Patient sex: M
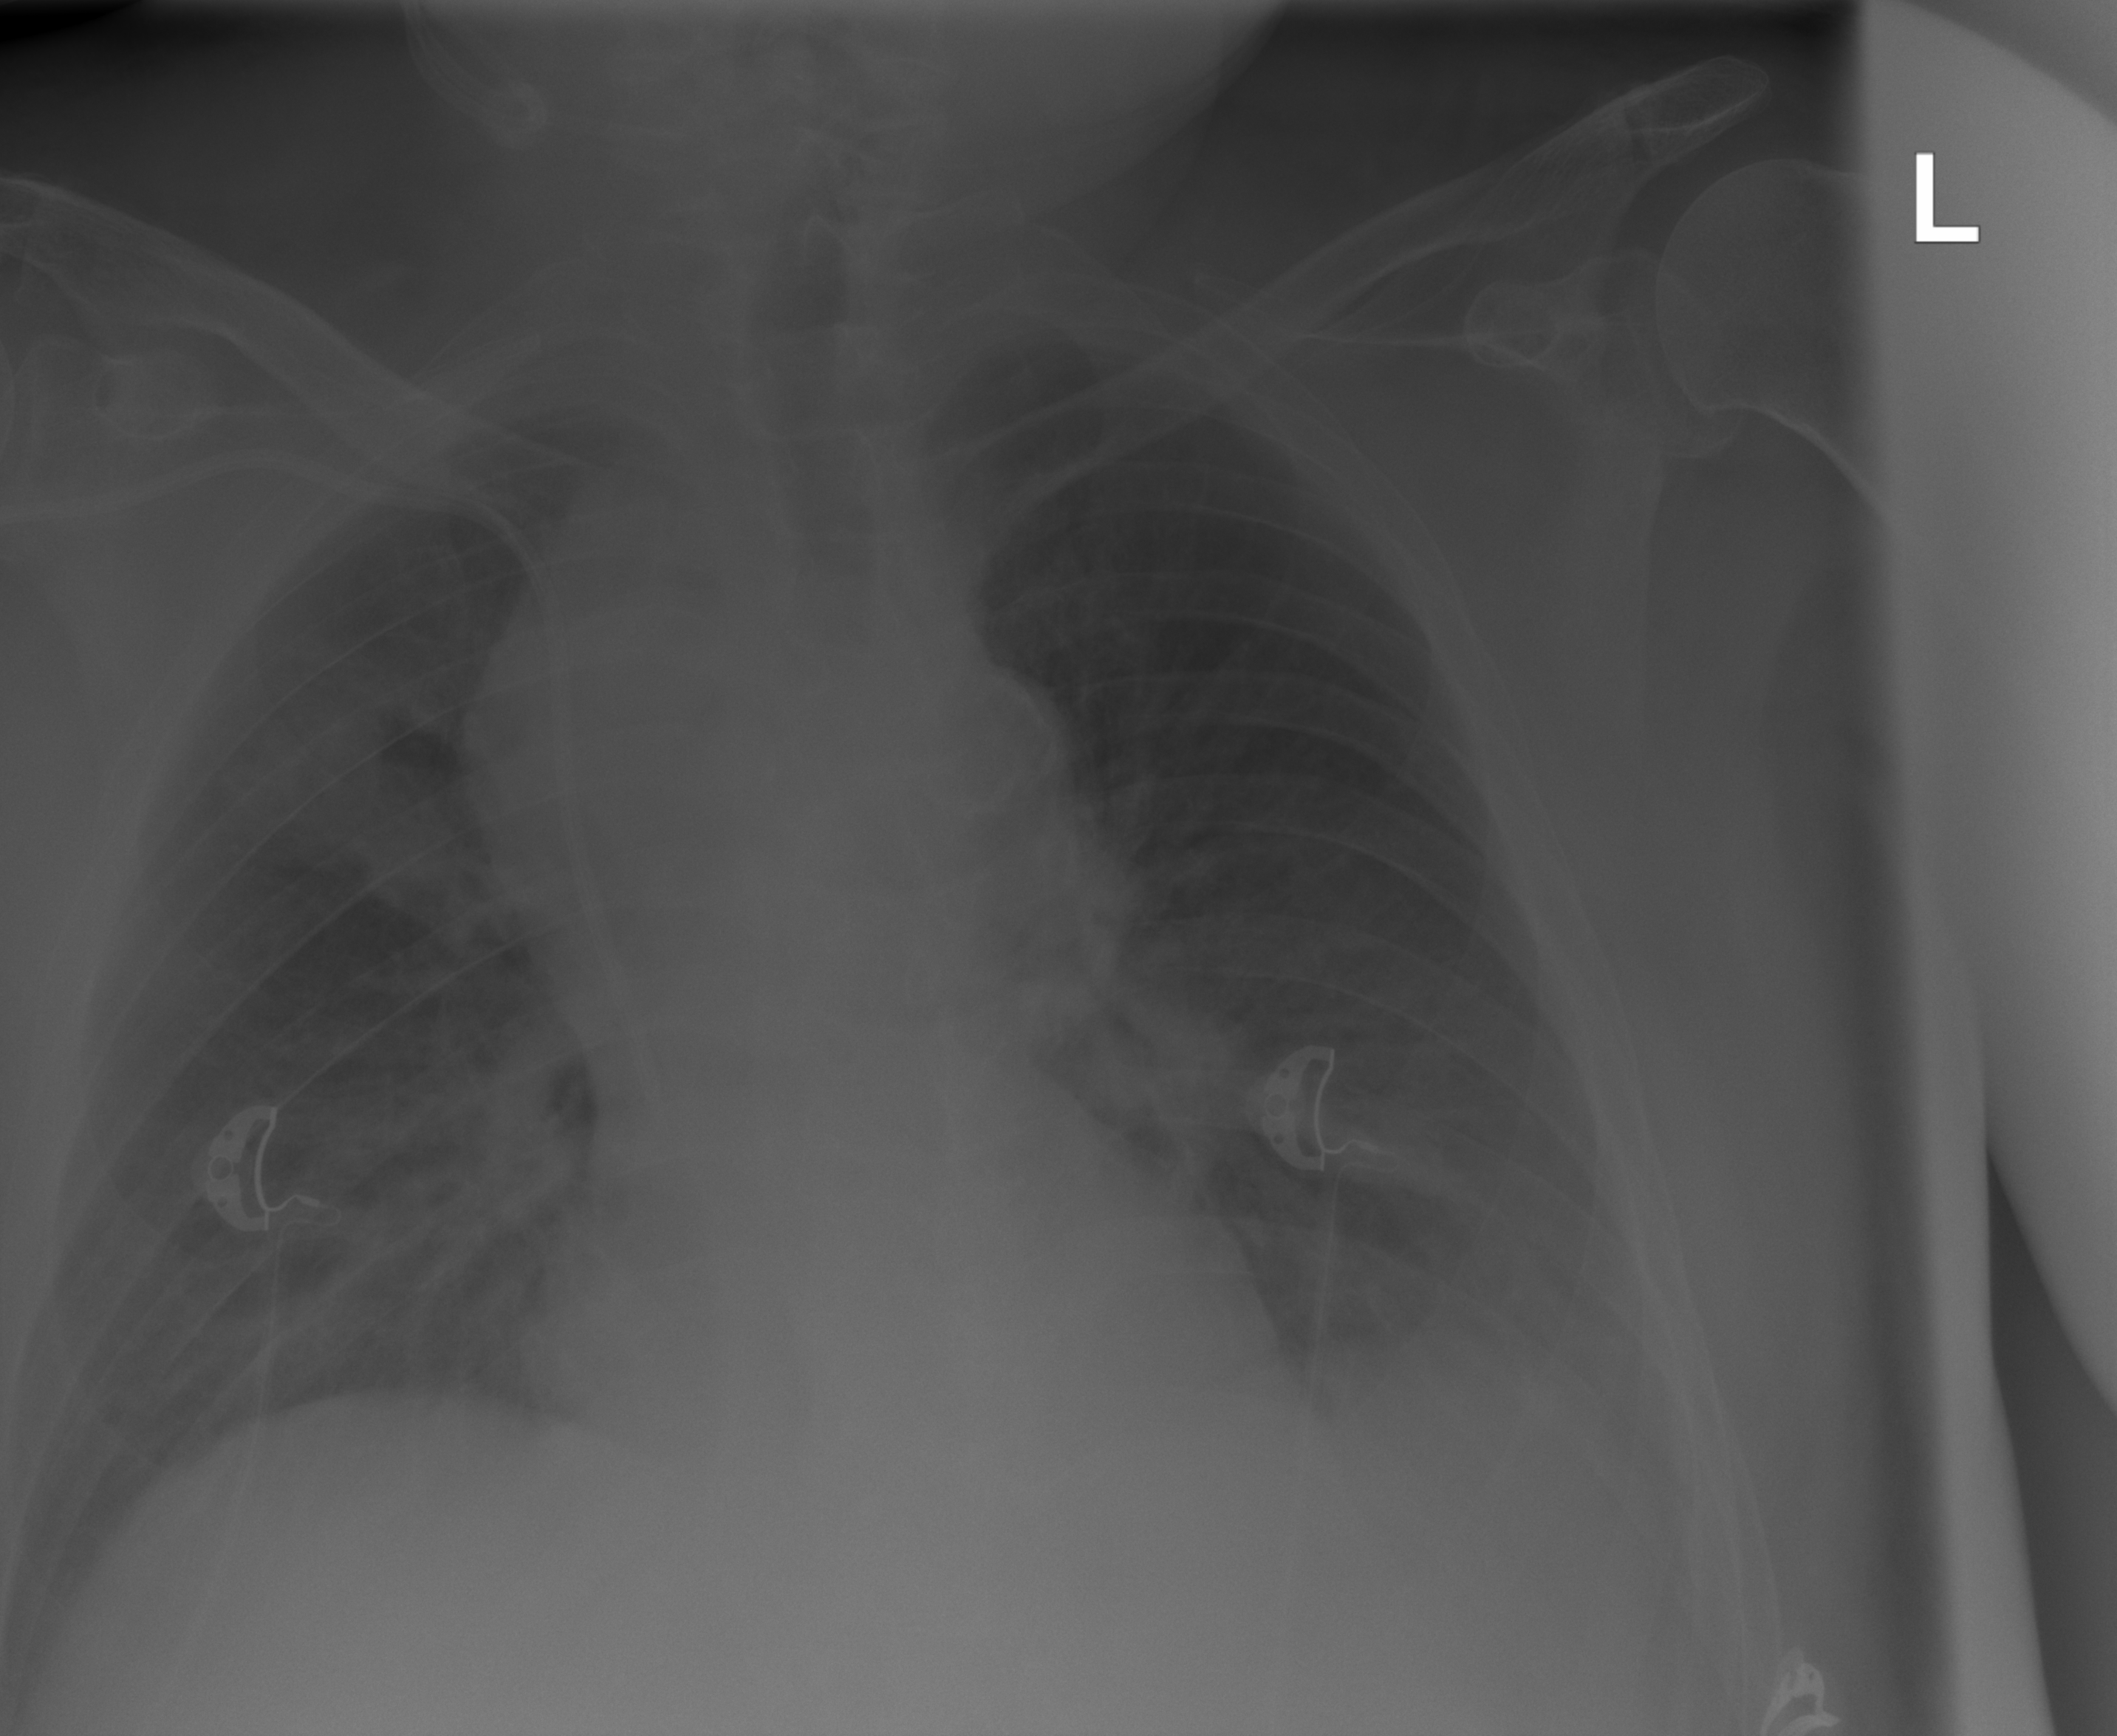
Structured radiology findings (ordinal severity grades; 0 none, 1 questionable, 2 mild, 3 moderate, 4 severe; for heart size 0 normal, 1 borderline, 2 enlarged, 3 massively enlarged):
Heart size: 0
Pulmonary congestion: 1
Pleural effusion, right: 0
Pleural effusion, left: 2
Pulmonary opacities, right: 2
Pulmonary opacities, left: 0
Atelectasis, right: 2
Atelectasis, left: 0